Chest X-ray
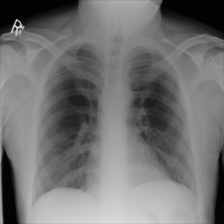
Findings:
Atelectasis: negative
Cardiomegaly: negative
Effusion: negative
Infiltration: negative
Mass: negative
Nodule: negative
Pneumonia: negative
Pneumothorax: negative
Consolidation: negative
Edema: negative
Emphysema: negative
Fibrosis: negative
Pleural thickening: negative
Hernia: negative